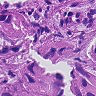
Metastatic tissue present: yes